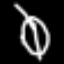
Label: leaf